Question: I just created a default "Tabbed Activity - Action Bar Tabs (with ViewPager)"
using AndroidStudio
My Question is that - how do I remove the Spacing/Padding on the top while scrolling, but keep the Spacing/Padding at the begining.
Thank You

fragment_main.xml
'''
<RelativeLayout xmlns:android="http://schemas.android.com/apk/res/android"
xmlns:tools="http://schemas.android.com/tools" android:layout_width="match_parent"
android:layout_height="match_parent" android:paddingLeft="@dimen/activity_horizontal_margin"
android:paddingRight="@dimen/activity_horizontal_margin"
android:paddingTop="@dimen/activity_vertical_margin"
android:paddingBottom="@dimen/activity_vertical_margin"
tools:context=".MainActivity$PlaceholderFragment">
<ScrollView
android:layout_width="fill_parent"
android:layout_height="wrap_content">
<TextView android:id="@+id/section_label" android:layout_width="wrap_content"
android:layout_height="wrap_content"
android:text="...."></TextView>
</ScrollView>
'''
dimens.xml
'''
<resources>
<!-- Default screen margins, per the Android Design guidelines. -->
<dimen name="activity_horizontal_margin">16dp</dimen>
<dimen name="activity_vertical_margin">16dp</dimen>
'''
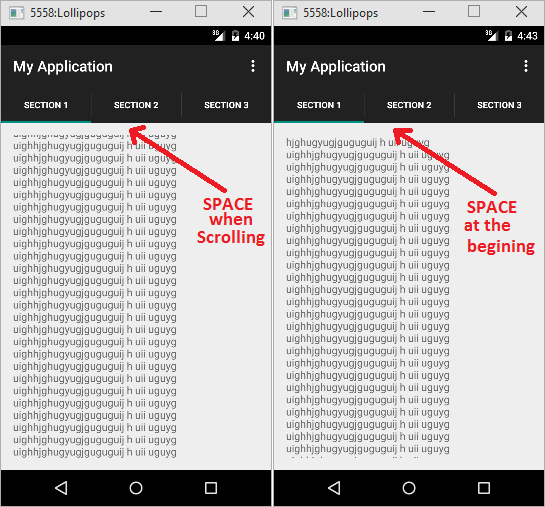
Answer: Thank you [arpit]
figured it out
Just added some id's
Now Working
'''
<RelativeLayout xmlns:android="http://schemas.android.com/apk/res/android"
xmlns:tools="http://schemas.android.com/tools"
android:layout_width="match_parent"
android:layout_height="match_parent"
android:paddingBottom="@dimen/activity_vertical_margin"
android:paddingLeft="@dimen/activity_horizontal_margin"
android:paddingRight="@dimen/activity_horizontal_margin"
android:paddingTop="0dp"
tools:context=".MainActivity$PlaceholderFragment">
<ScrollView
android:layout_width="fill_parent"
android:layout_height="wrap_content">
<RelativeLayout
android:layout_width="fill_parent"
android:layout_height="wrap_content">
<View
android:id="@+id/v1"
android:layout_width="fill_parent"
android:layout_height="wrap_content"
android:layout_marginTop="@dimen/activity_vertical_margin" />
<TextView
android:id="@+id/section_label"
android:layout_width="wrap_content"
android:layout_height="wrap_content"
android:layout_below="@id/v1"
android:text="..."></TextView>
</RelativeLayout>
</ScrollView>
'''